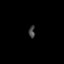
Tissue: lung
Cell type: Epithelial cells
Senescence score: 0.233
Nuclear area (px): 71
Mean DAPI intensity: 67.775